Brain MRI, t1w sequence, axial 2D slice.
Patient: age 22, sex F, weight 78 kg, height 1.78 m
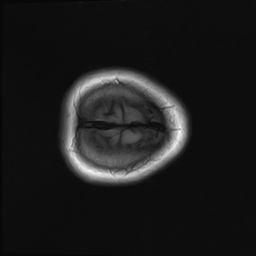